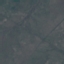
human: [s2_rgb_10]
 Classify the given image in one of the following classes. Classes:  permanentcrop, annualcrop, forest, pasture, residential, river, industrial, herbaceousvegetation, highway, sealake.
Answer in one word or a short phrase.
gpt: HerbaceousVegetation